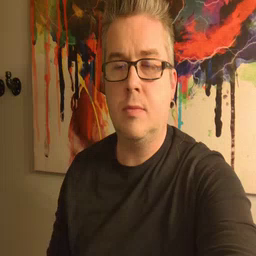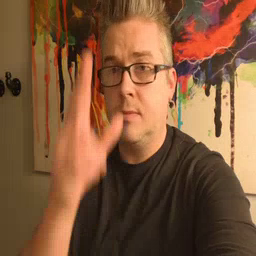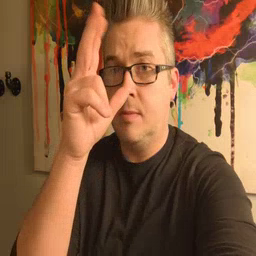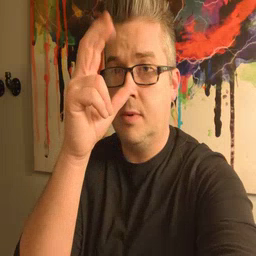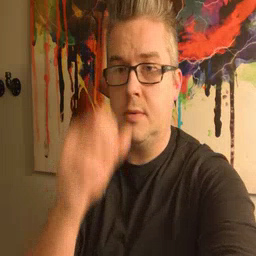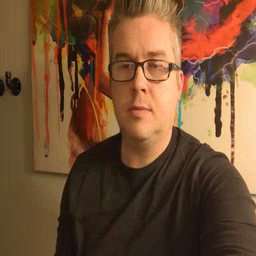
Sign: bug